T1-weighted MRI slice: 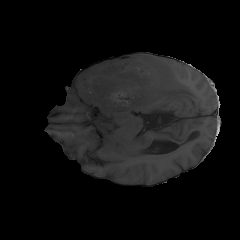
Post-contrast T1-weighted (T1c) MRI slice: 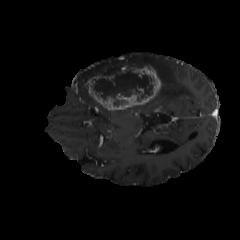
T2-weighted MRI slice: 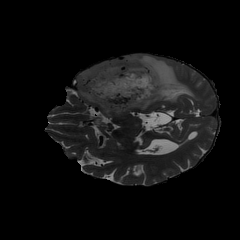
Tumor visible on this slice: yes